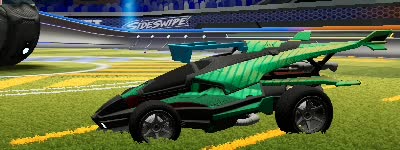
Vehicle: aftershock